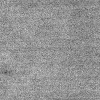
Atmospheric dust classification: dusty